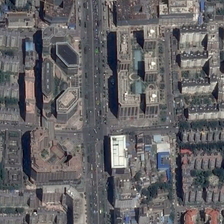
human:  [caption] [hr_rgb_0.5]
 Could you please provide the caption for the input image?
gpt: tall buildings are on both sides of the road .

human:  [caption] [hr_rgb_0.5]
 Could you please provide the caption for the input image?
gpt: many buildings and green trees are near a crossroads in a commercial area .

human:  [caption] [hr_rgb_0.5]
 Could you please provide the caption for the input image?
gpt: a large number of cars parked at the gate of tall buildings .

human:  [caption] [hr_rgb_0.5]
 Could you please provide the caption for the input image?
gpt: many buildings and green trees are near a crossroads in a commercial area .

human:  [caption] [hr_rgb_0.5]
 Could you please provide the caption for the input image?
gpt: tall buildings are on both sides of the road .